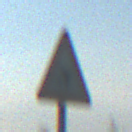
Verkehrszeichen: FlugbetriebLinks
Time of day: MorningAfternoon
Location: Outdoor (RoadRail)
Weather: Clear
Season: NotSpecified
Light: Natural